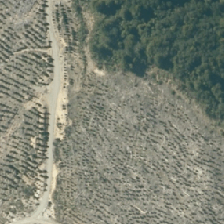
Land cover: harvested_forest